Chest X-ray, PA view. Patient: 31 years old, sex F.
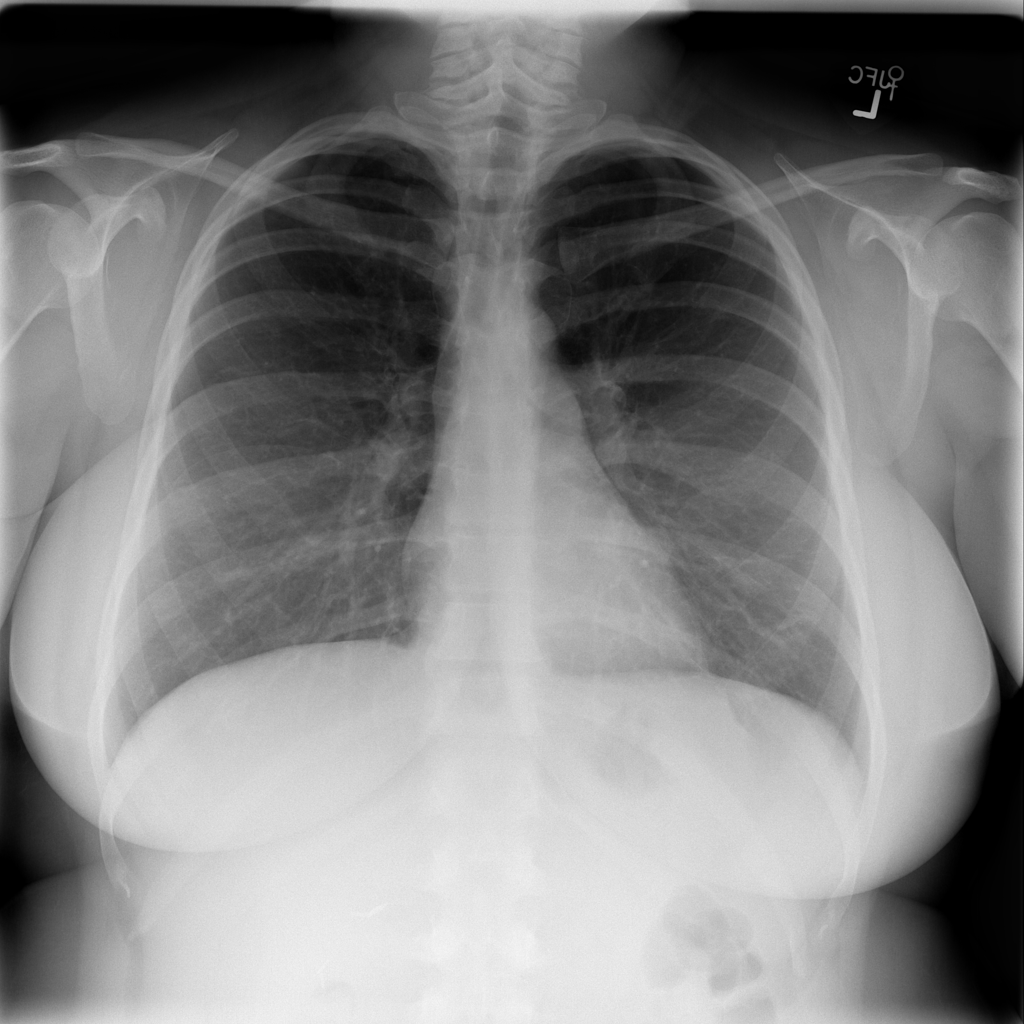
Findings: No Finding